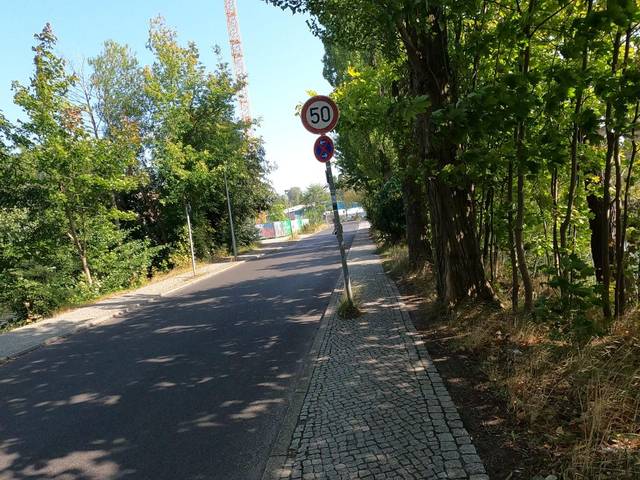
Region: Germany
Coordinates: 52.549, 13.223